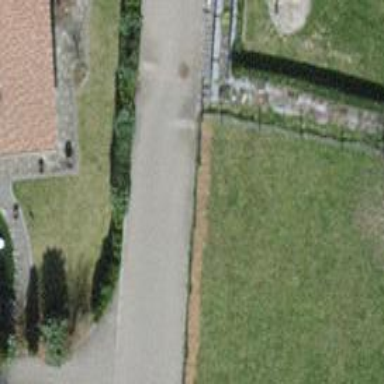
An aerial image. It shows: Block barrier.